Frequency: 65000
Velocity: 0,2015
Power: 33,8
Pulse duration: 0,0000001
Pass count: 1
Magnification: 10
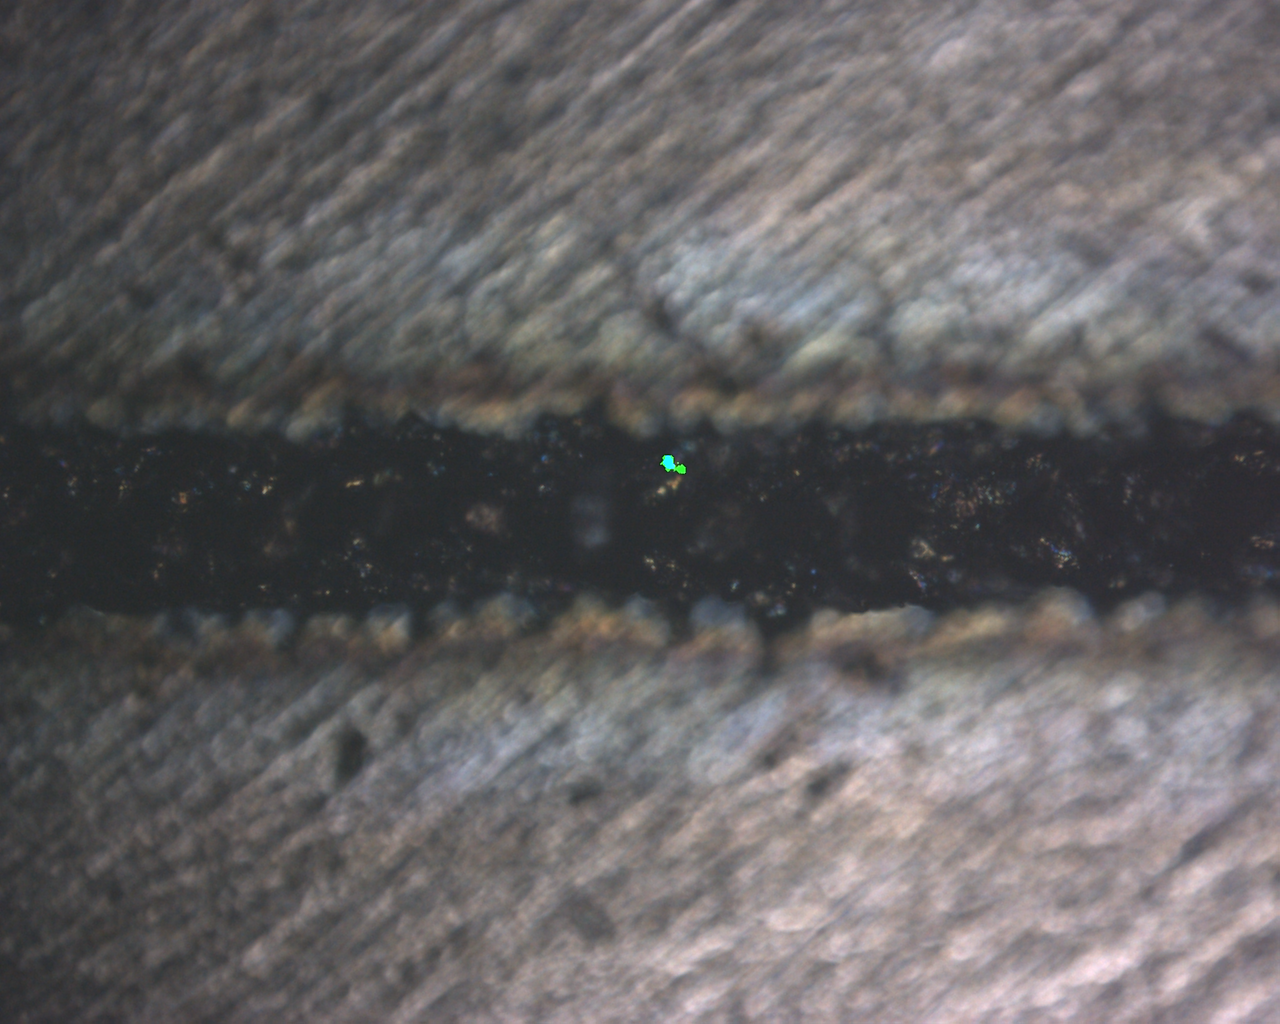
Measured width: 127.584
Other width: 84.495